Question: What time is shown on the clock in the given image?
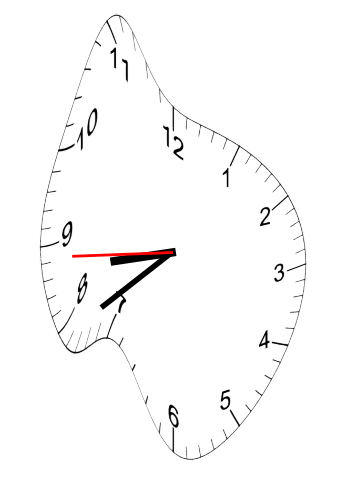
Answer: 08:38:44